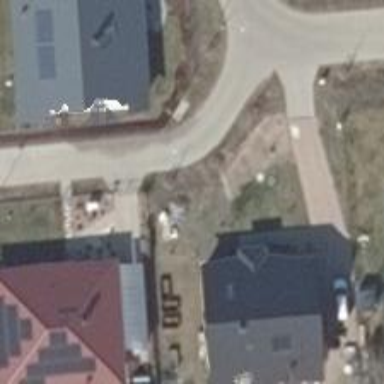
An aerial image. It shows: Residential road.